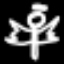
Label: angel